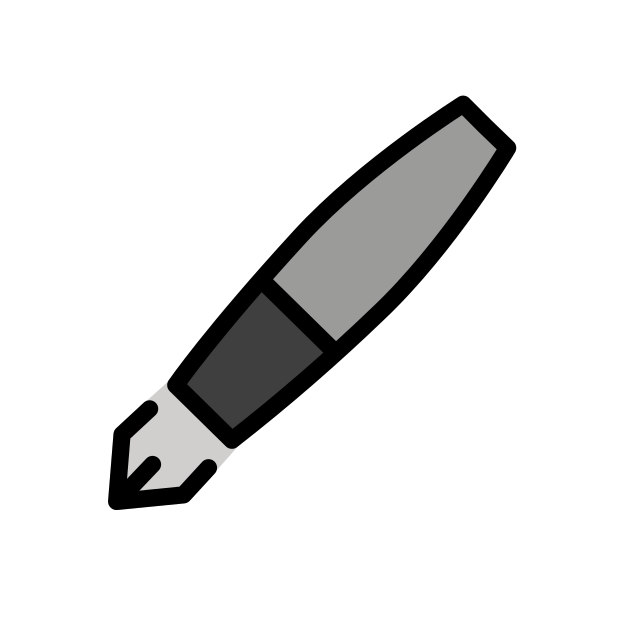
fountain pen